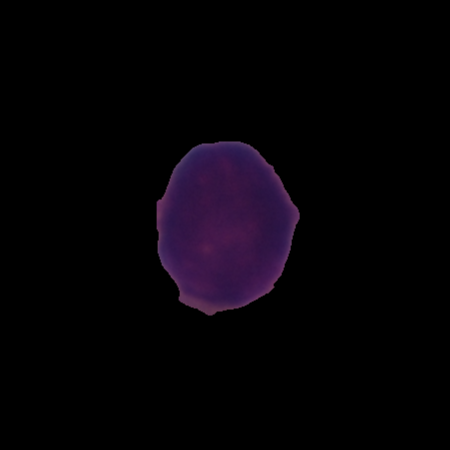
Label: healthy